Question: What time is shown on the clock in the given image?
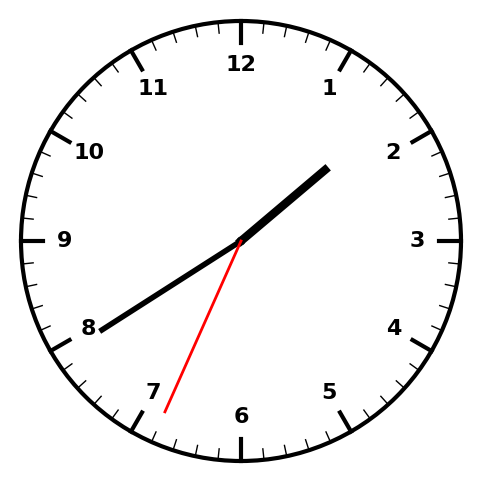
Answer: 01:39:34